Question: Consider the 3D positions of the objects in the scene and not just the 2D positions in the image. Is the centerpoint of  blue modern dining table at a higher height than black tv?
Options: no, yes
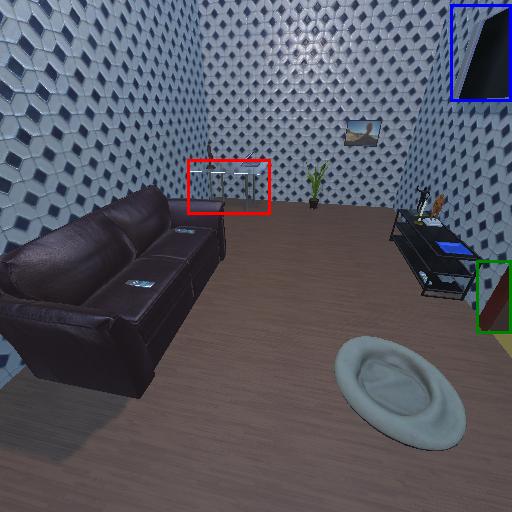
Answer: no